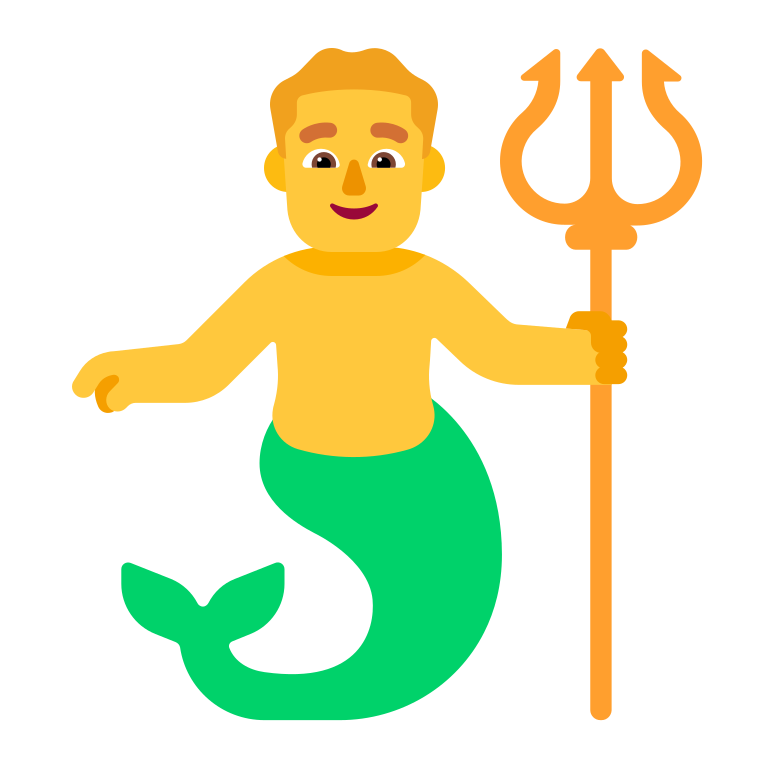
man merpeople flat default